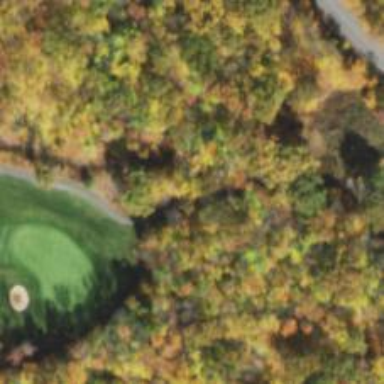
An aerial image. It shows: Service road designated as golf cart path.